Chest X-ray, PA view. Patient: 59 years old, sex F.
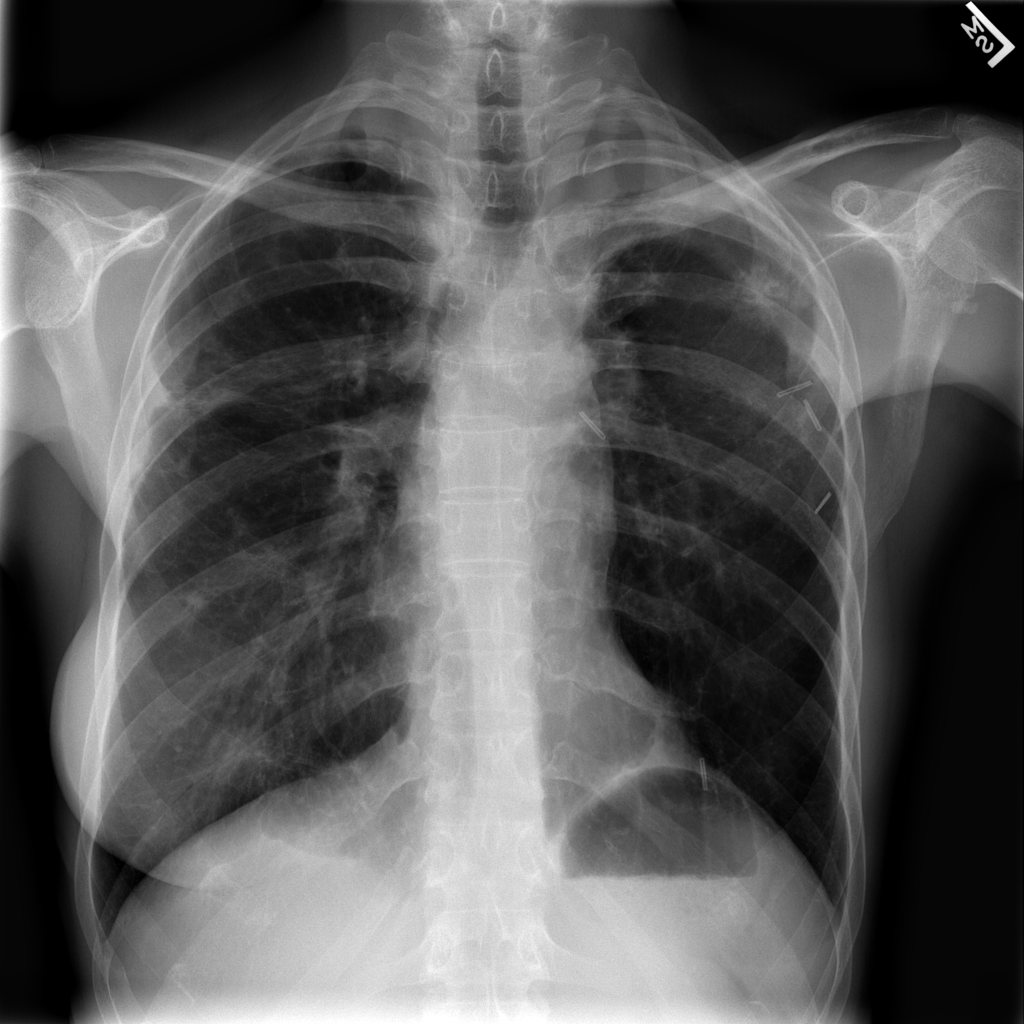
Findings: Fibrosis, Pleural_Thickening